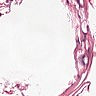
Metastatic tissue present: no